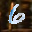
Label: 6